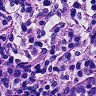
Metastatic tissue present: no